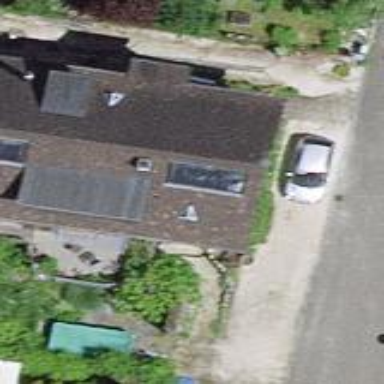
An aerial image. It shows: Detached building.